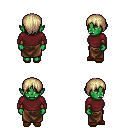
a pixel art fantasy rpg character, female body template, orc, green skin, maroon long-sleeve shirt, robe skirt, white blonde plain hairstyle, cloth bracers, brown slippers, four views (front, back, left, right), 2x2 character sprite sheet, small pixel art, hard edges, no anti-aliasing